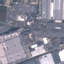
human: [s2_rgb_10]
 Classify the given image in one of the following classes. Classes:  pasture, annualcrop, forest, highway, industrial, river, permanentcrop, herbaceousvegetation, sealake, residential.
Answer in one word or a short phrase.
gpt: Industrial